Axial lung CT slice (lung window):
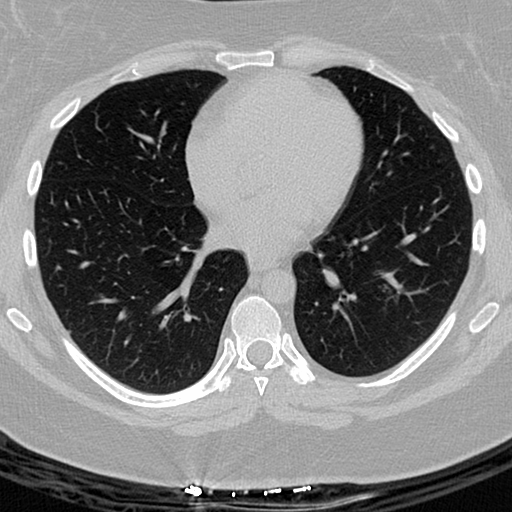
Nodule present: no